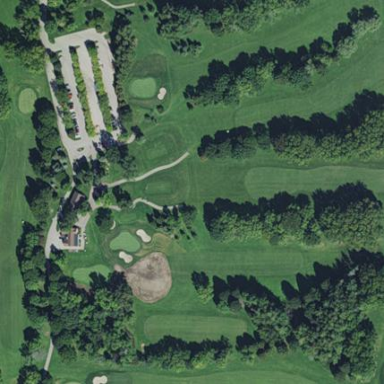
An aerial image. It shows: Golf course.